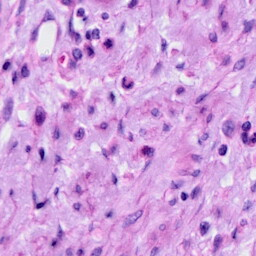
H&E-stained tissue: Cervix